Field crop: tomato
Growth stage: 2
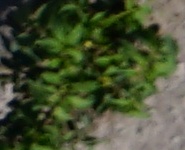
Species: tomato